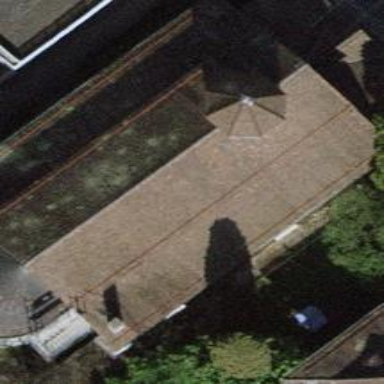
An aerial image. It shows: Church which is place of worship.